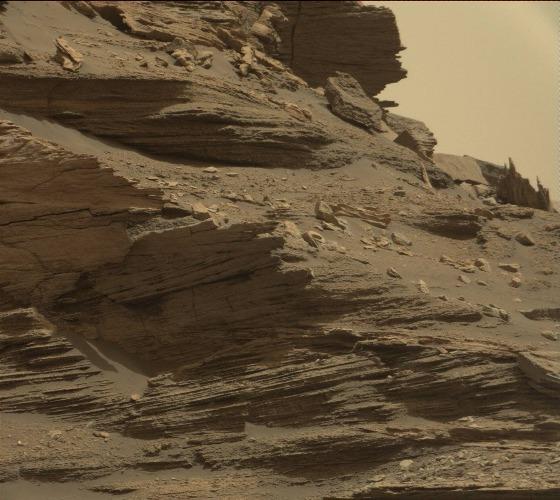
Terrain classes present: Bedrock, Rock, Shadow, Sky / Distant Mountains